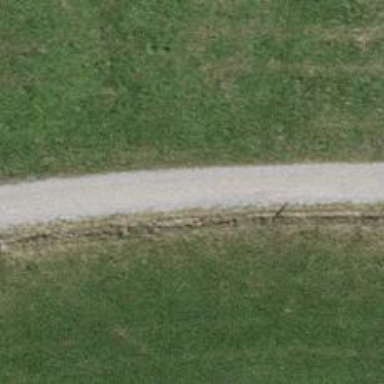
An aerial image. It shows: Track with compacted grade3 surface.